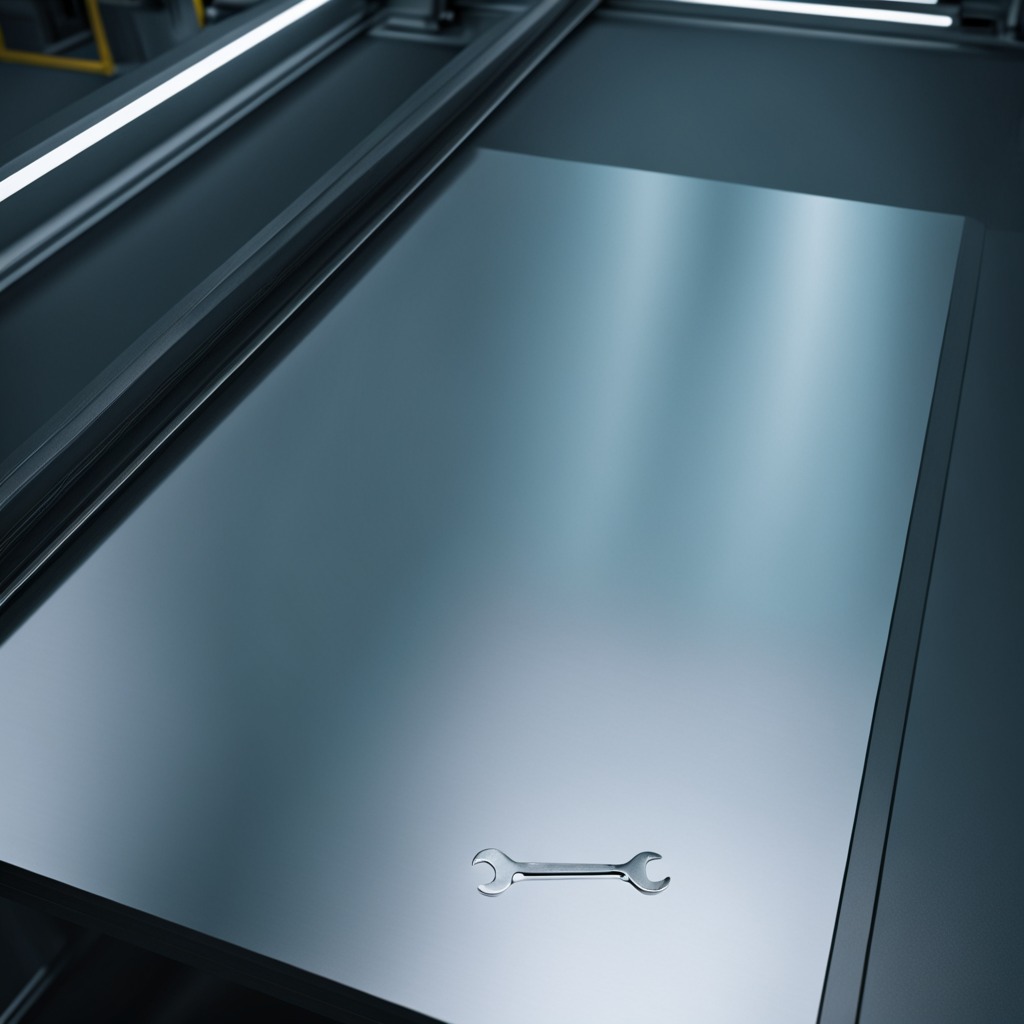
An wrench is lying on the metal table.